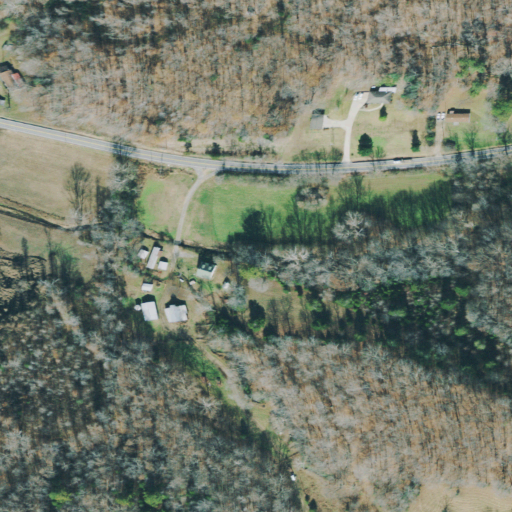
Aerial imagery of valley in Tennessee named Mintspring Hollow containing deciduous forest, open development, mixed forest, pasture, grassland, and low intensity development